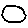
Label: circle